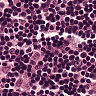
Metastatic tissue present: no